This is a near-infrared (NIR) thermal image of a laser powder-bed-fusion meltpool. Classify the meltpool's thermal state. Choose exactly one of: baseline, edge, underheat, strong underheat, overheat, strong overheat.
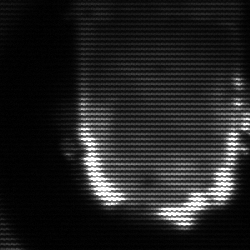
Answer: baseline